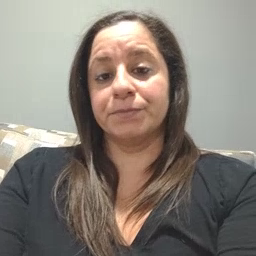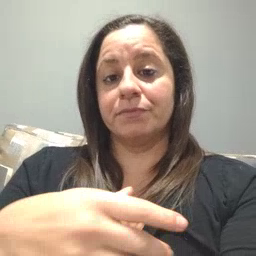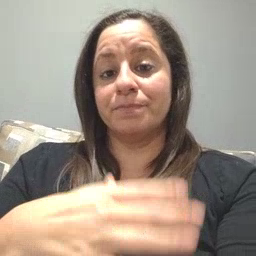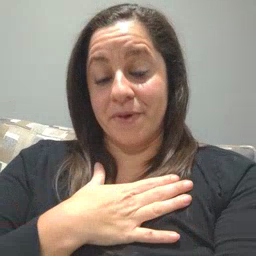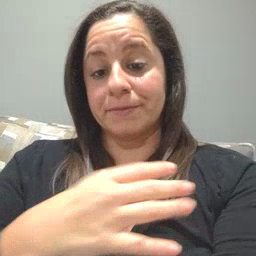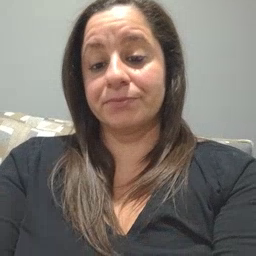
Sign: minemy